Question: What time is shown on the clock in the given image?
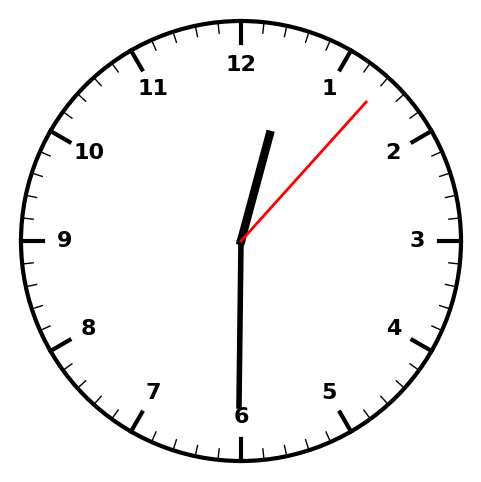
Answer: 12:30:07